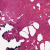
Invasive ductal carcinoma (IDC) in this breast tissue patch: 0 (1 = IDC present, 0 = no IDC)